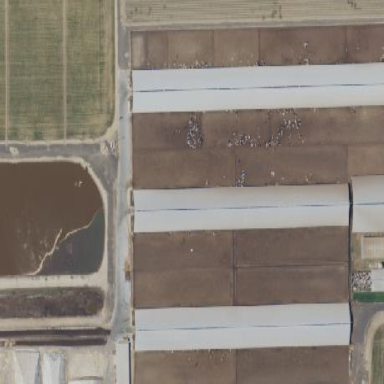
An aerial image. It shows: Farmyard area.